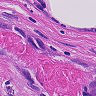
Metastatic tissue present: yes